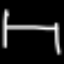
Label: bed